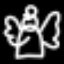
Label: angel